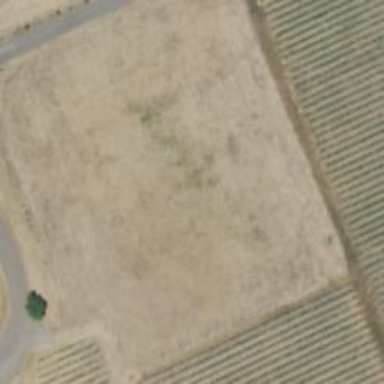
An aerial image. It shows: Vineyard with grape crops.